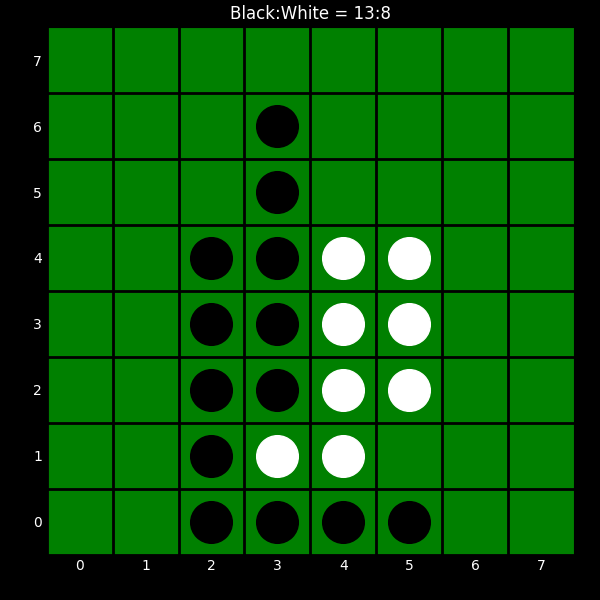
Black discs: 13
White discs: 8